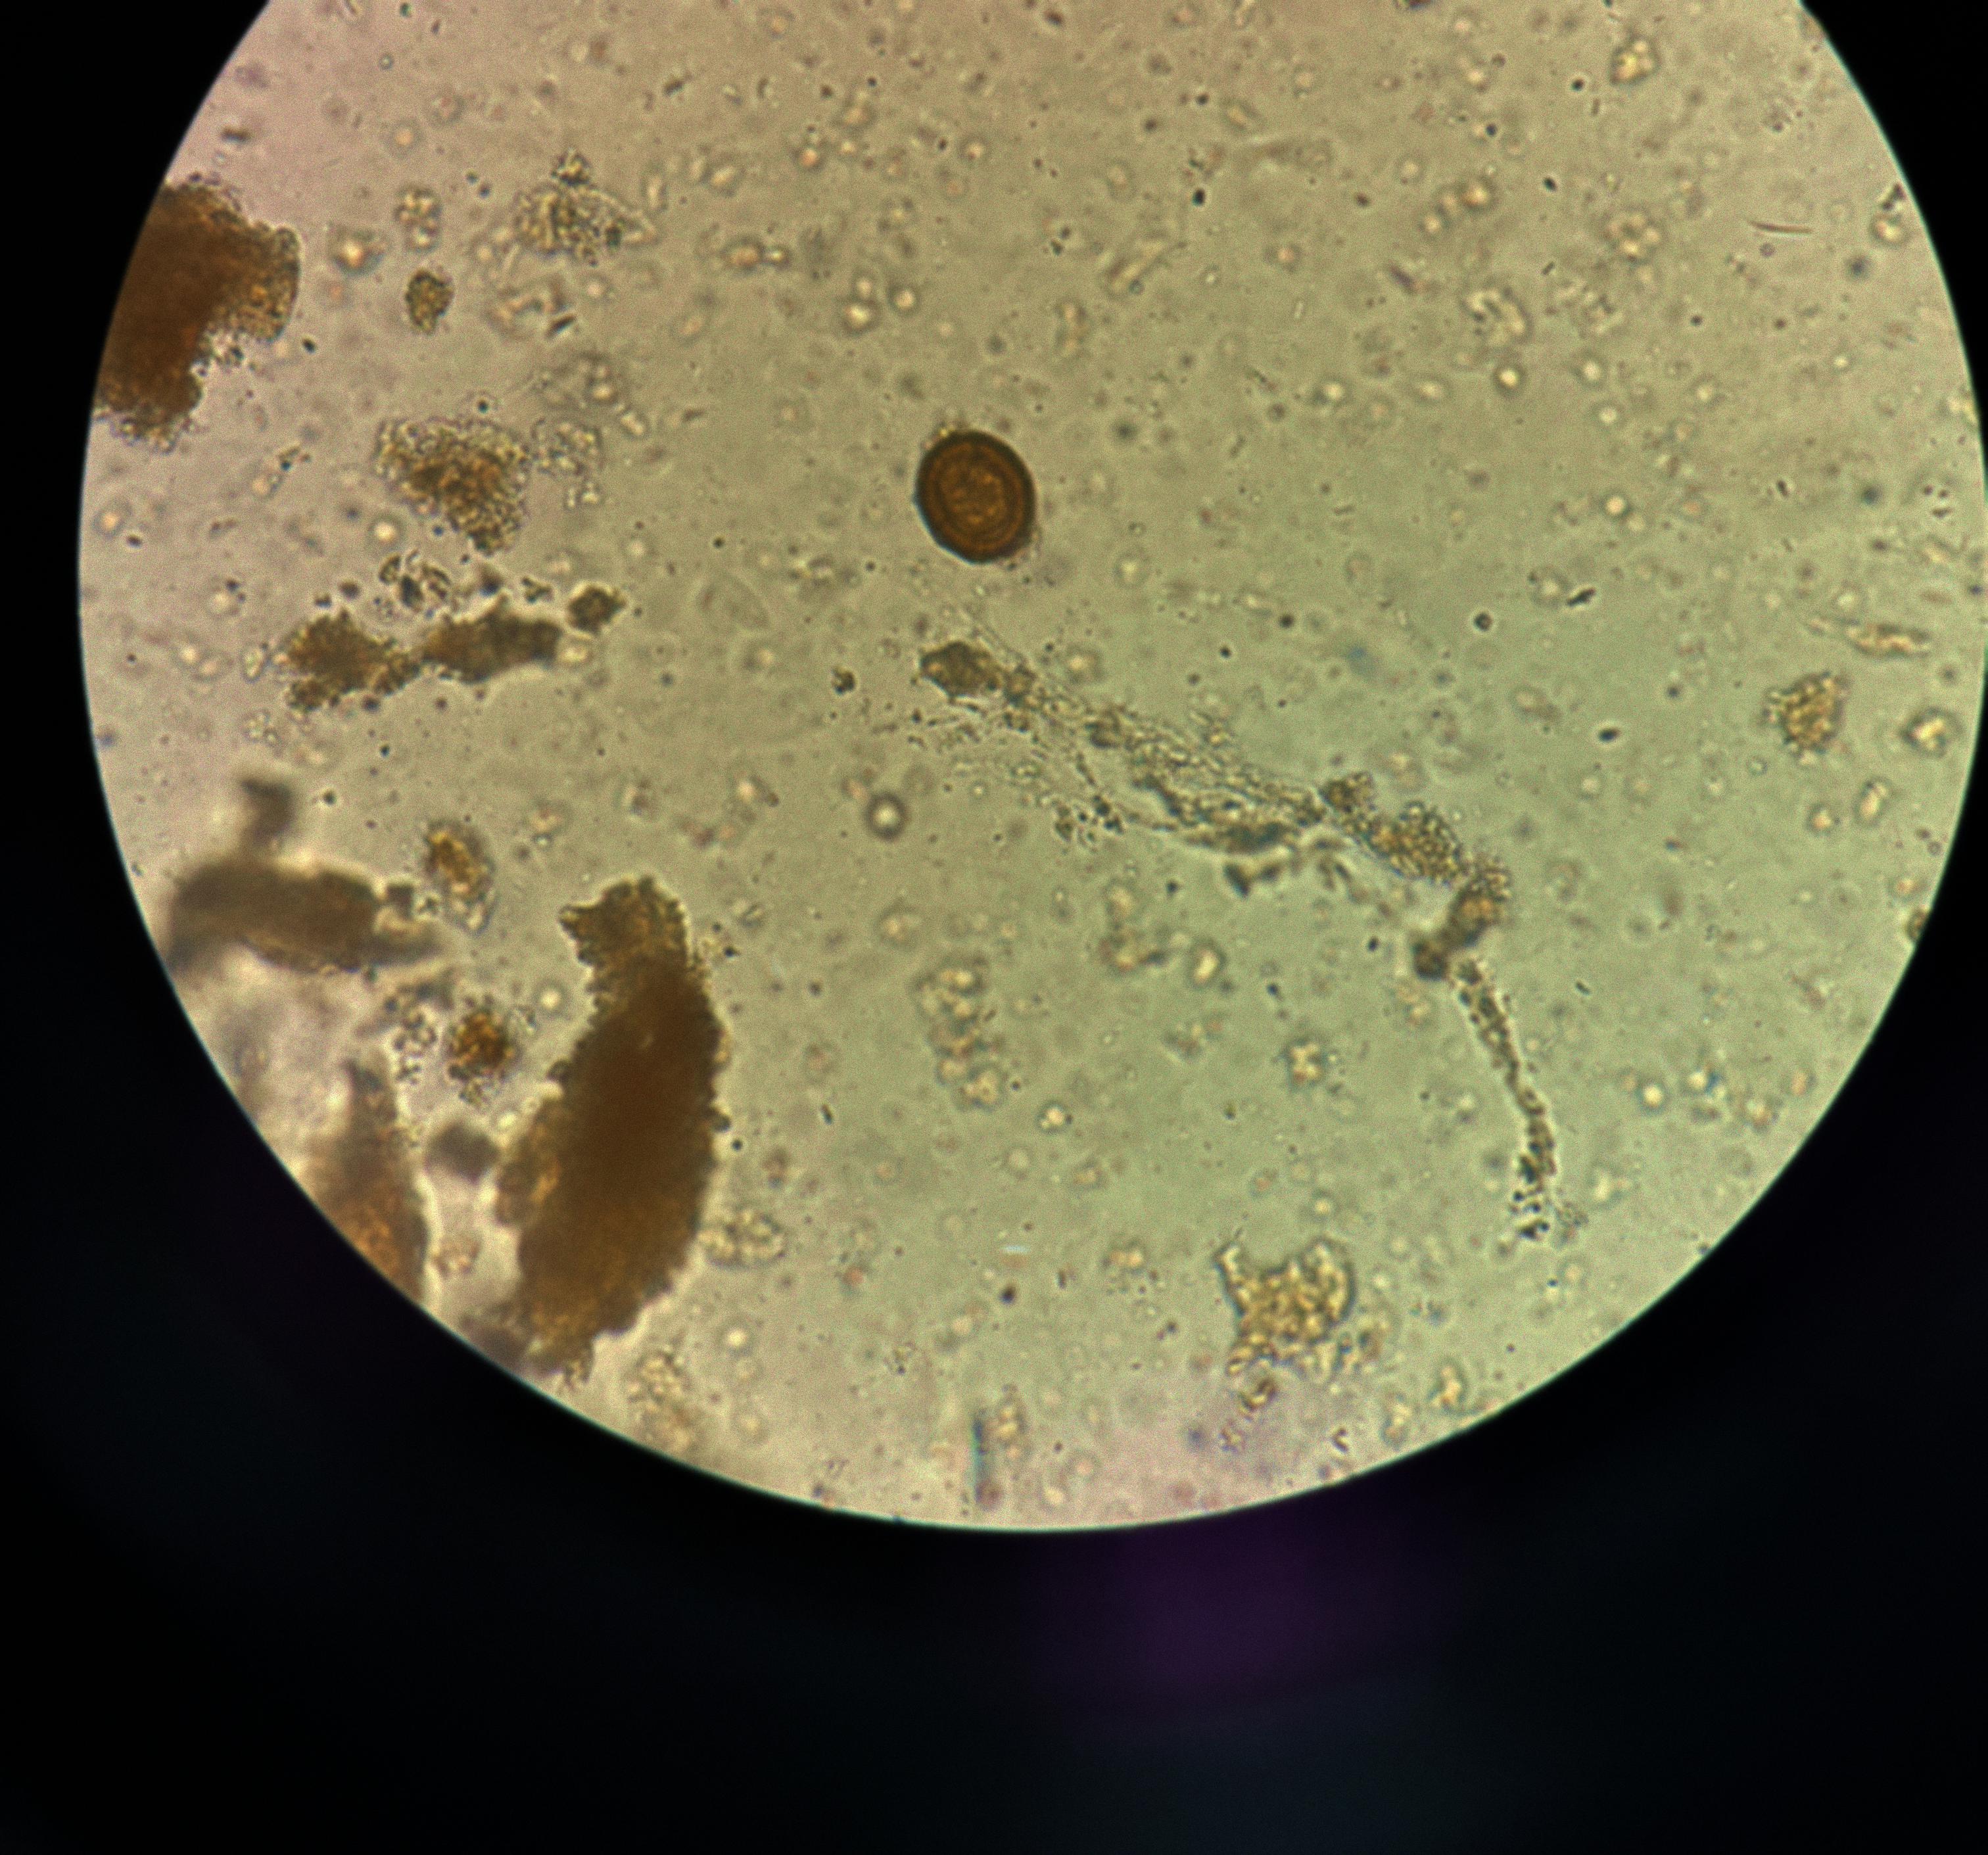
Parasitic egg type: Taenia spp. egg